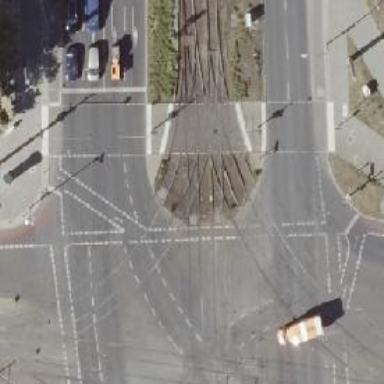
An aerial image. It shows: Tram crossing on the railway.